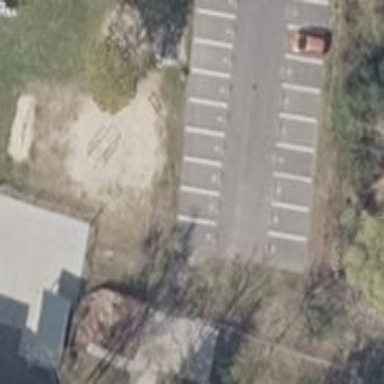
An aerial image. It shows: Parking area with surface.